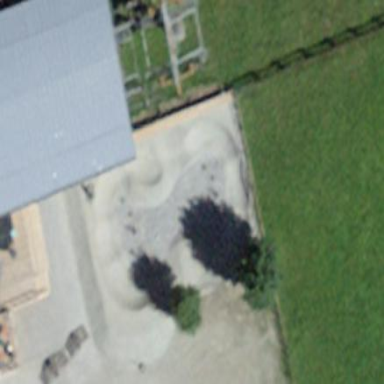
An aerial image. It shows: Pump track designed for cycling leisure.